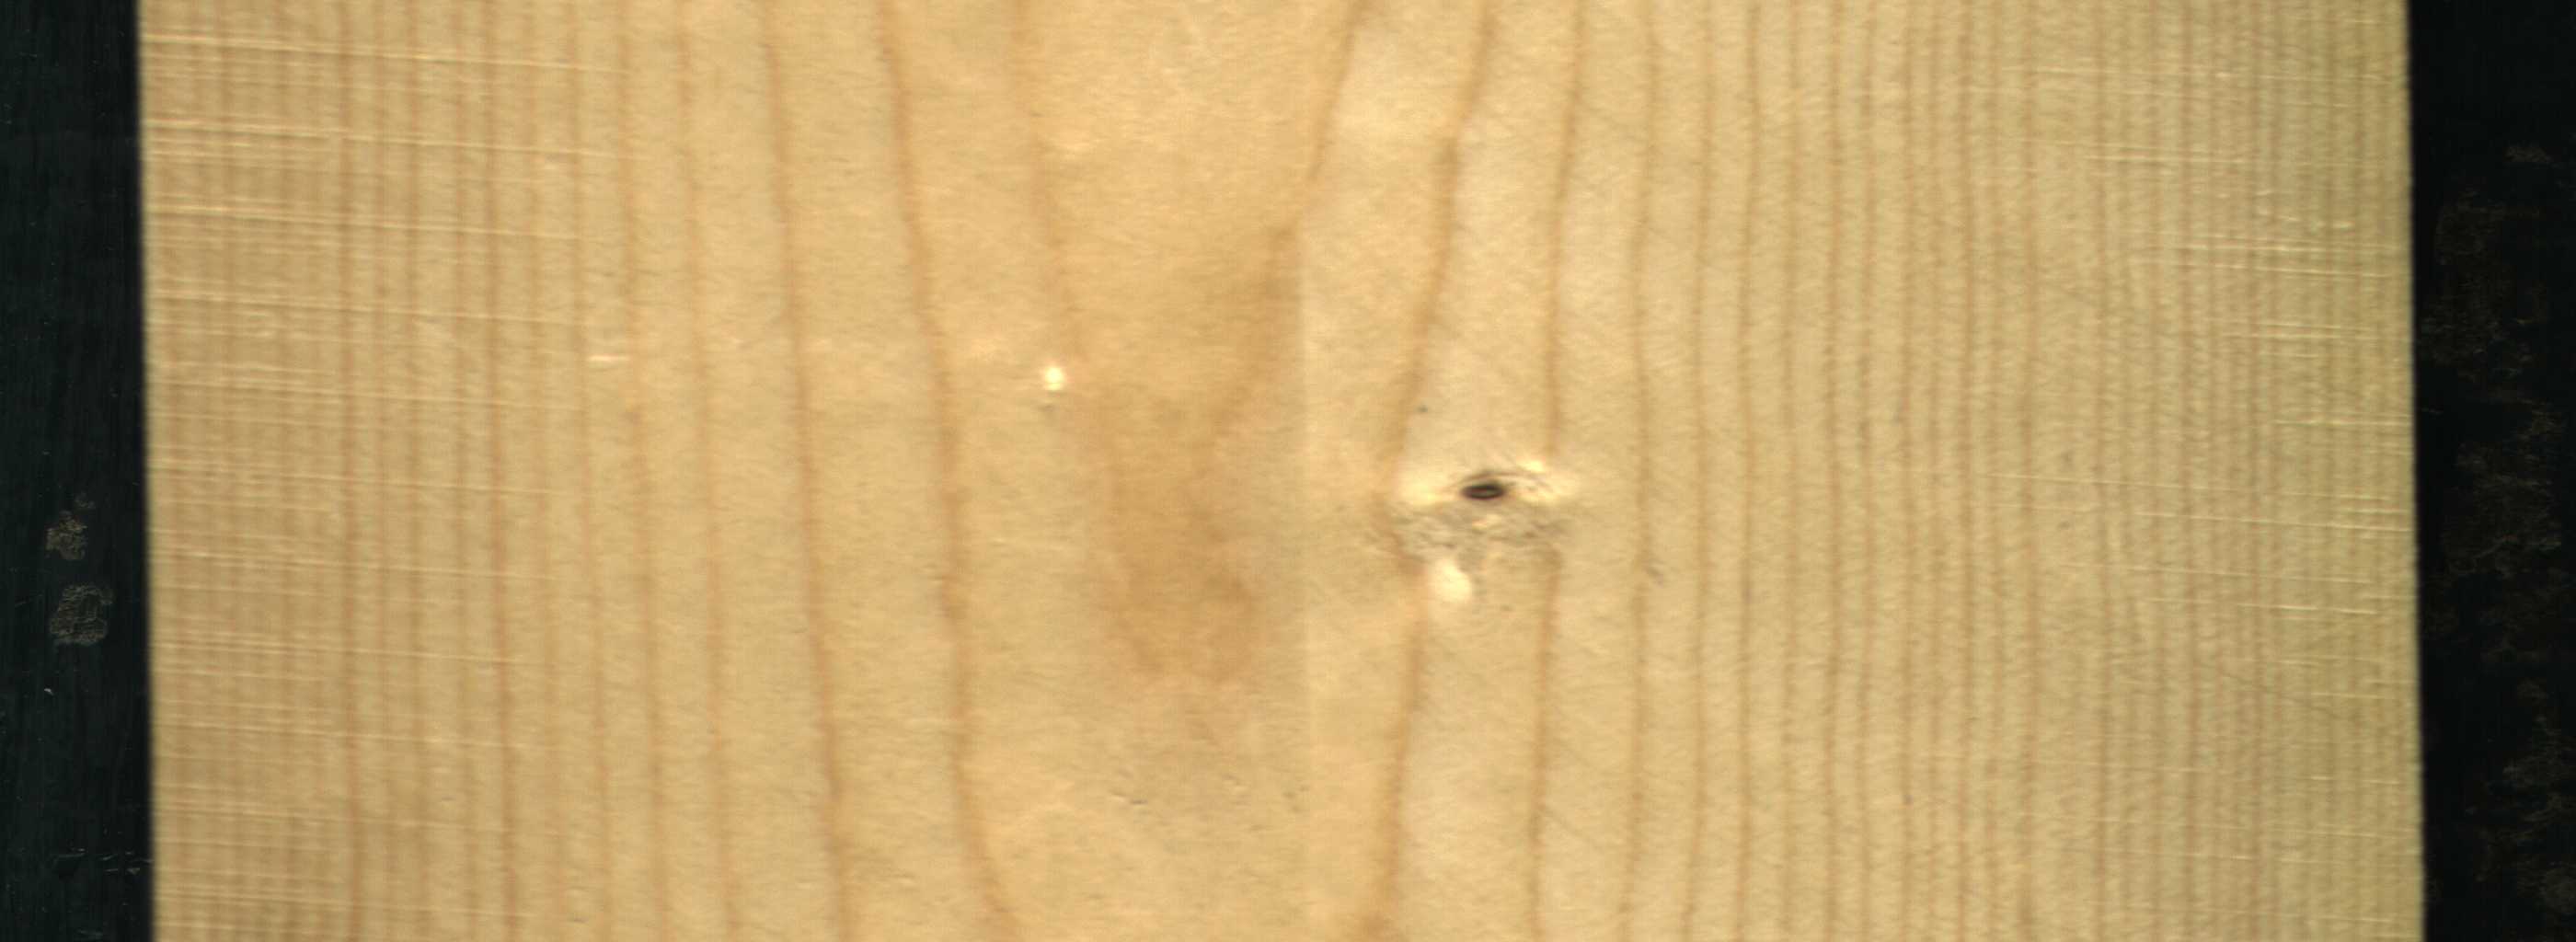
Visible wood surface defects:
Live_Knot